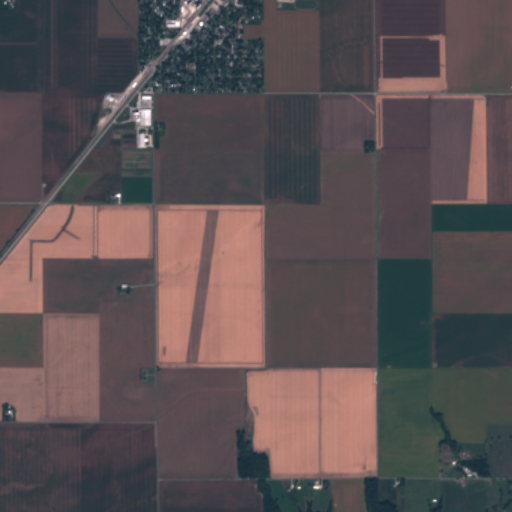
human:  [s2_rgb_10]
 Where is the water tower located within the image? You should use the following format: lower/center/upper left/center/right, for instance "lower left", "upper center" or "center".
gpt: The water tower is located in the upper center of the image.
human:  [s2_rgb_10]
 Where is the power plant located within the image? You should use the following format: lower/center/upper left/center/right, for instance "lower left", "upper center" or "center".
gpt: There is no power plant in the image.